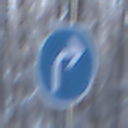
Verkehrszeichen: VorgeschriebeneFahrtrichtungRechts
Umgebung: Outdoor, Nature
Tageszeit: MorningAfternoon
Wetter: Clear
Licht: Natural
Jahreszeit: Winter
Kontrast: LowContrast